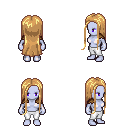
a pixel art fantasy rpg character, female body template, dark elf, purple skin, leather shoulder armor, white pants, light blonde extra-long hairstyle, four views (front, back, left, right), 2x2 character sprite sheet, small pixel art, hard edges, no anti-aliasing